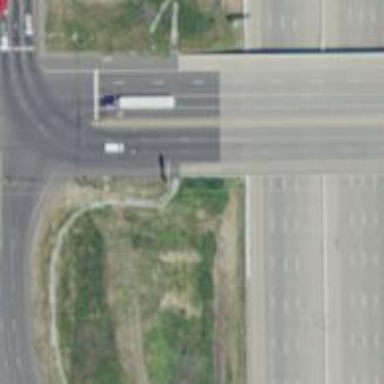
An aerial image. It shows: Trunk highway located on embankment. The highway is designed as expressway.